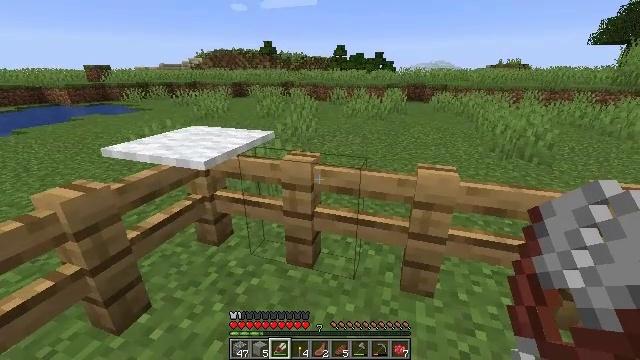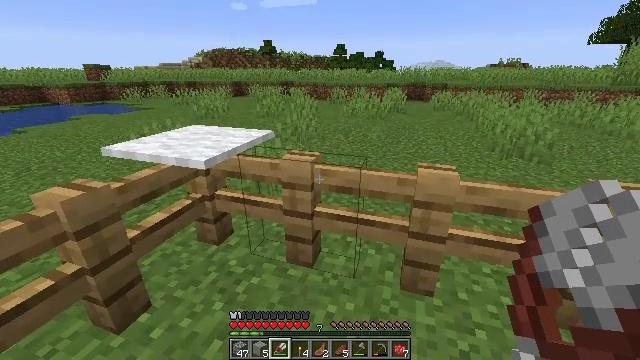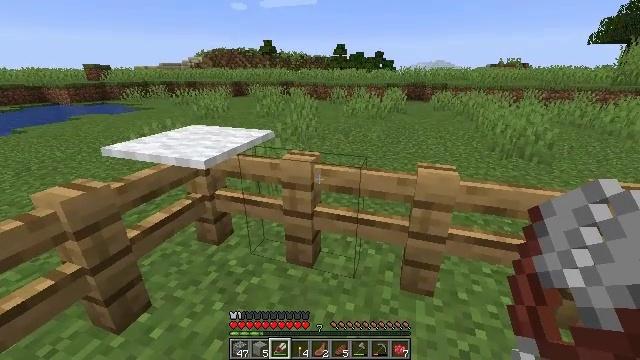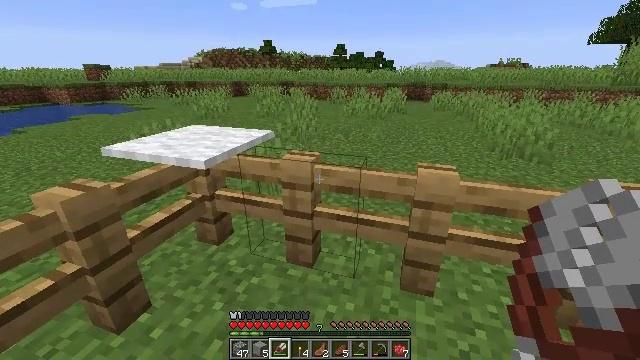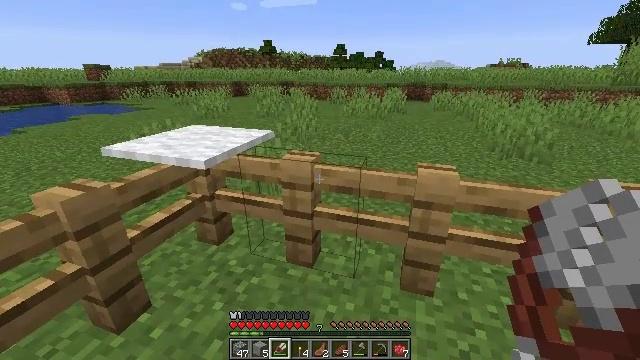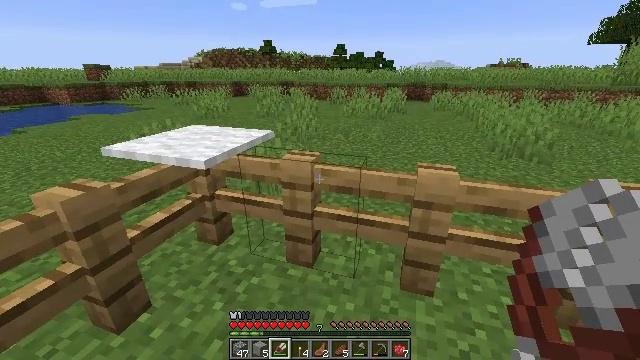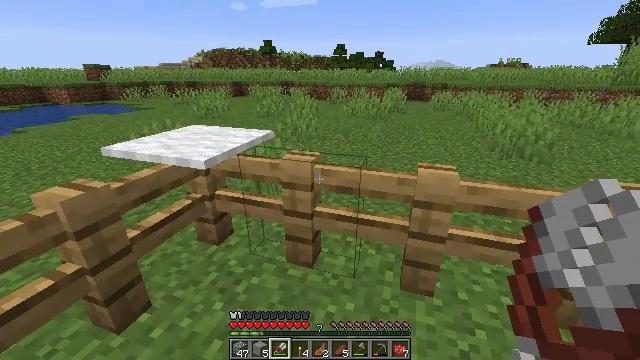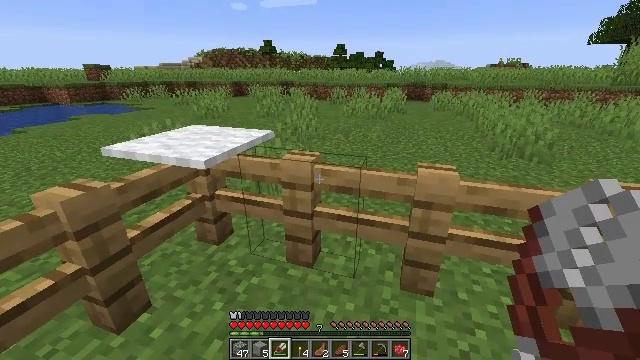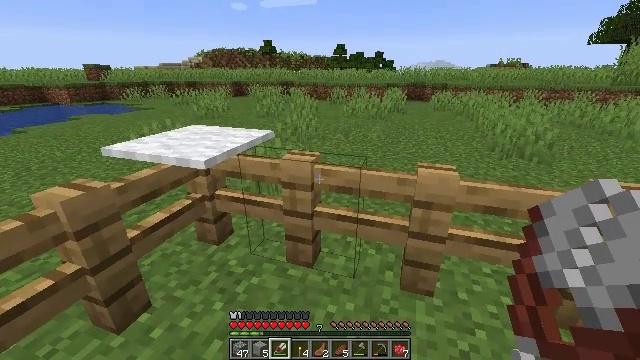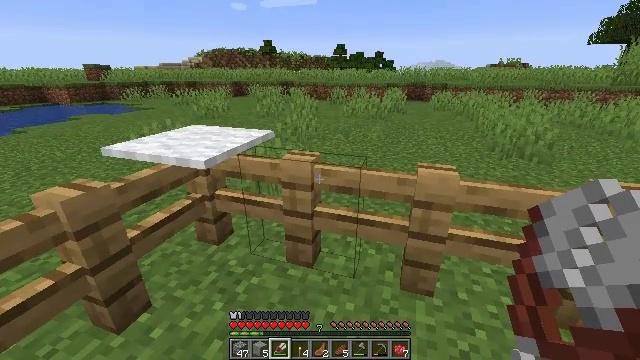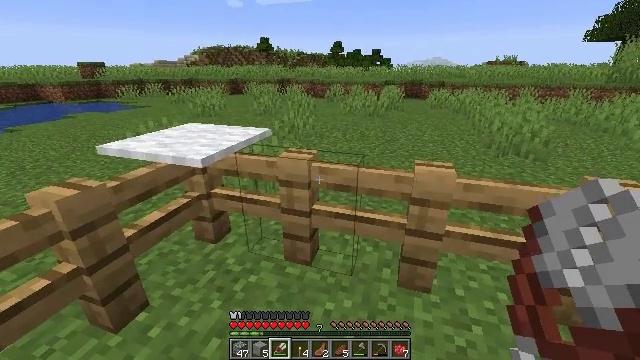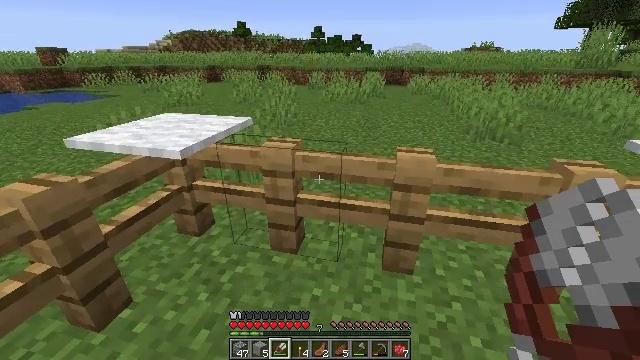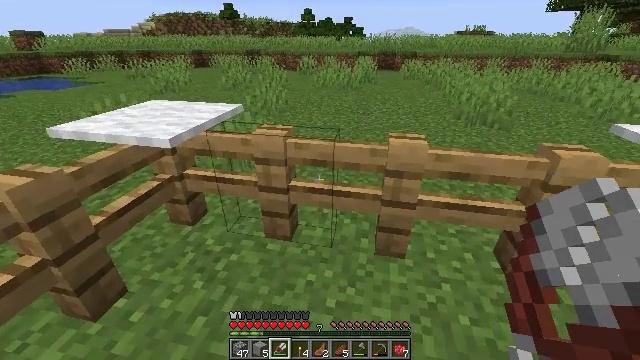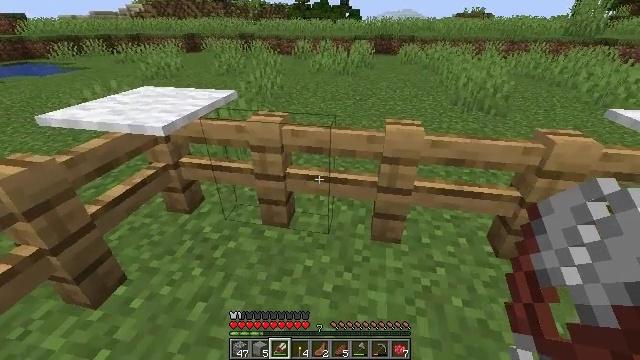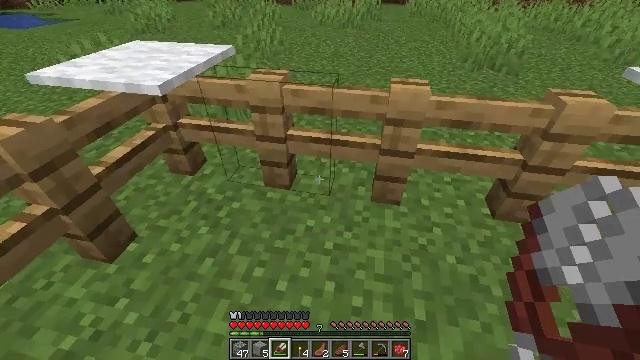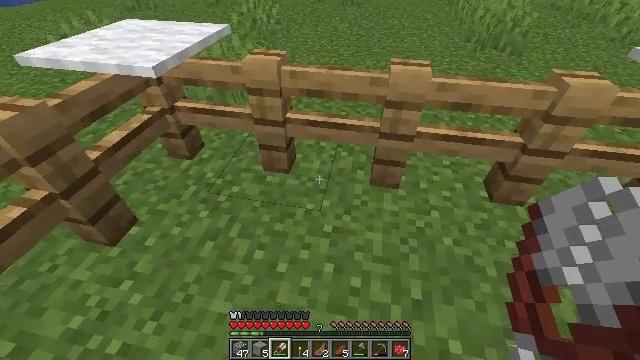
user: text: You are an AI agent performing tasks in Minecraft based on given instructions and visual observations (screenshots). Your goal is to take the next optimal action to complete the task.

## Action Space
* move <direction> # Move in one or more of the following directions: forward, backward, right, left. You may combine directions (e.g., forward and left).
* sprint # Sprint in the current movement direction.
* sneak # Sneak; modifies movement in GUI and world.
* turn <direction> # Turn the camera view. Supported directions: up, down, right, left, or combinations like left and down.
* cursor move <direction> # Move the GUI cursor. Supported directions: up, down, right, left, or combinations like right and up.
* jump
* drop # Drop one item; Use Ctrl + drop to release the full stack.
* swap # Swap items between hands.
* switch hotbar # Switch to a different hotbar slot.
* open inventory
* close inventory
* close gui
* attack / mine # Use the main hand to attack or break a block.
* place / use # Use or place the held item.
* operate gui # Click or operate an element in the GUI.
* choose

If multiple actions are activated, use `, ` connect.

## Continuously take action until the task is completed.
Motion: motion action
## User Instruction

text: Combine iron ingots to craft an iron door at the crafting table.
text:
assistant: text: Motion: no_op
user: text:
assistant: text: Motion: no_op
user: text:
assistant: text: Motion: no_op
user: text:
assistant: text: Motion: no_op
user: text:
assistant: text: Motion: no_op
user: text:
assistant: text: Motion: no_op
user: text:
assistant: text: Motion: no_op
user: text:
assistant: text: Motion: no_op
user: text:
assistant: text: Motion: no_op
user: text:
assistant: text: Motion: no_op
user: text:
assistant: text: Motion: turn right and down
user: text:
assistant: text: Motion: turn right and down
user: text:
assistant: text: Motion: turn down
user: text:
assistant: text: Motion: turn down
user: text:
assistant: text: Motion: turn down
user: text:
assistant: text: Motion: turn down
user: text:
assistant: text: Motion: no_op
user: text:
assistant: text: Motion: no_op
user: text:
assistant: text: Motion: no_op
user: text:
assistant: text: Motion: turn up
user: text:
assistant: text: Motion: turn up
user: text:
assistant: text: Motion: turn up
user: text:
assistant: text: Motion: no_op
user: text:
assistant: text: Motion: no_op
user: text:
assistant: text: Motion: no_op
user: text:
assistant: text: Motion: no_op
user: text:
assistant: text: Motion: no_op
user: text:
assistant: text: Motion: no_op
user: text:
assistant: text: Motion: no_op
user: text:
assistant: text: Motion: no_op